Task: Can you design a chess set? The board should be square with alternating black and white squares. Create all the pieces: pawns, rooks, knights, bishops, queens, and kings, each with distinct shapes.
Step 3874:
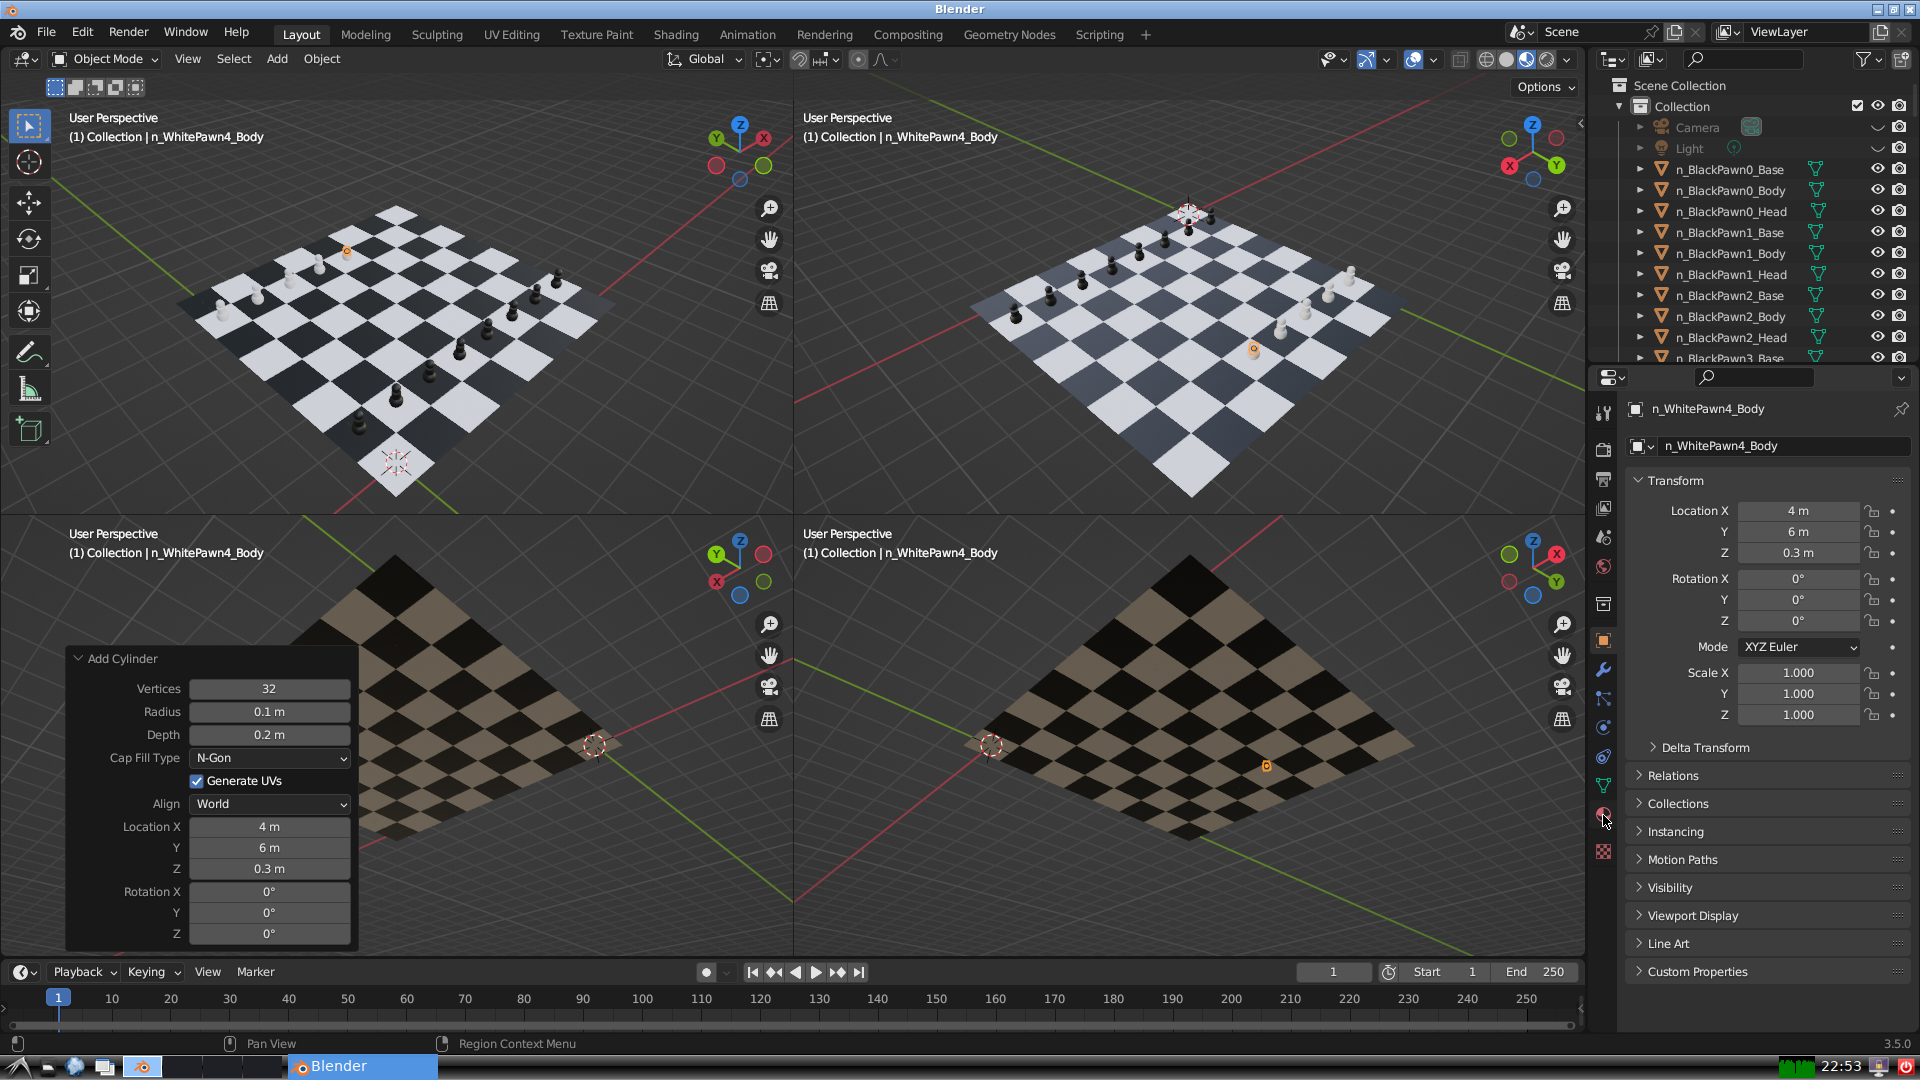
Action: click: no